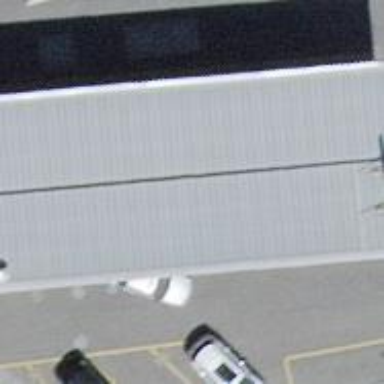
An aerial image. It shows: Fuel station.